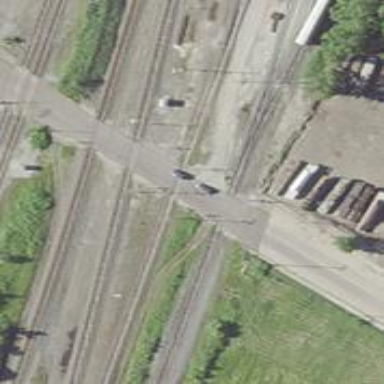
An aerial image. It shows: Railway yard.